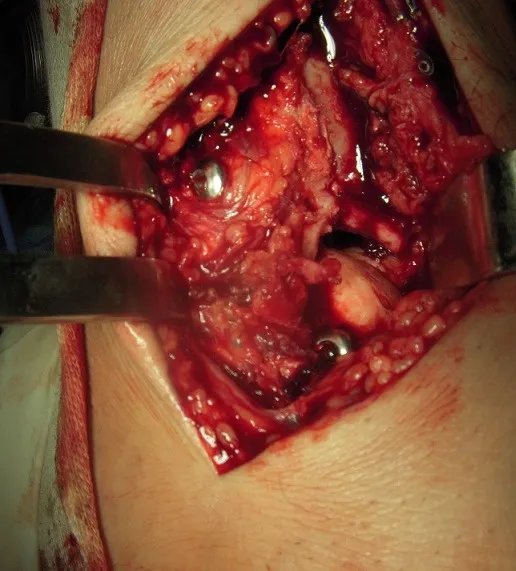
Intraoperative photography shows before and after fixation screw.
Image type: medical_photograph (other_medical_photograph)